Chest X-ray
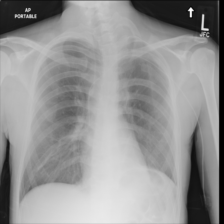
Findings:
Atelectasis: negative
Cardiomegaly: negative
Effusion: negative
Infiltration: negative
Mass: negative
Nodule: negative
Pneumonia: negative
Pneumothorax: negative
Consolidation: positive
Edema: negative
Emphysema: negative
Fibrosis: negative
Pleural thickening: negative
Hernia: negative